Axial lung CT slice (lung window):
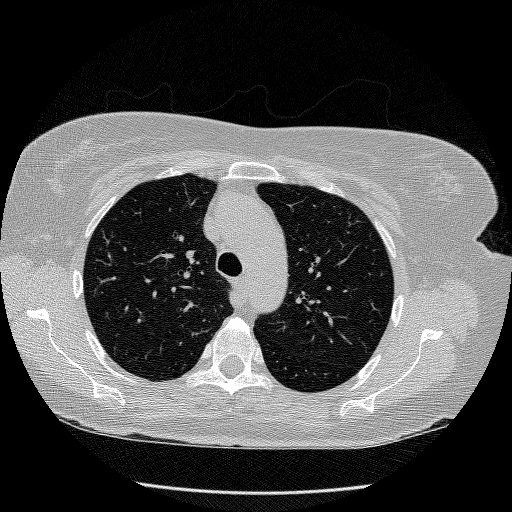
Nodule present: no